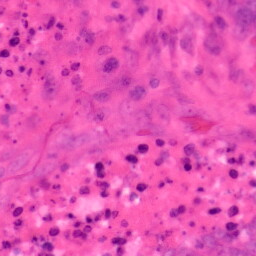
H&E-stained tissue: Colon